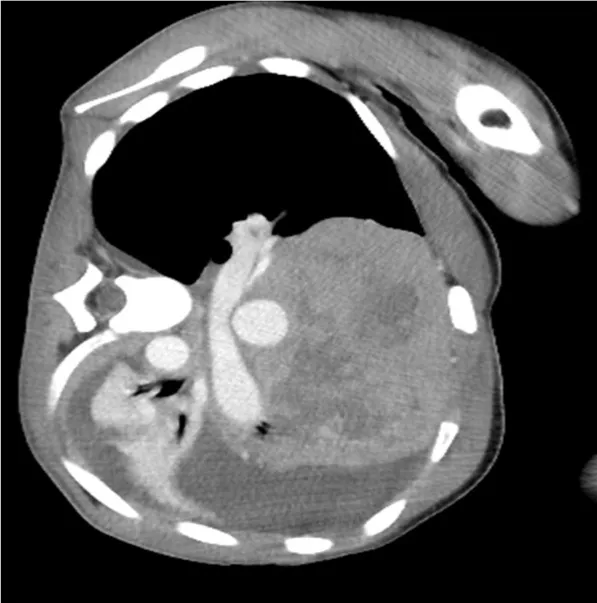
B. Chest computed tomography showing a large anterior mediastinal tumor, tracheal and cardiovascular compression, left pleural effusion, and atelectasis. The image is rotated because the patient's respiratory distress was only relieved by placement in the left lateral decubitus position.
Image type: radiology (ct)